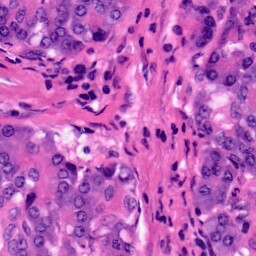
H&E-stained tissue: Pancreatic